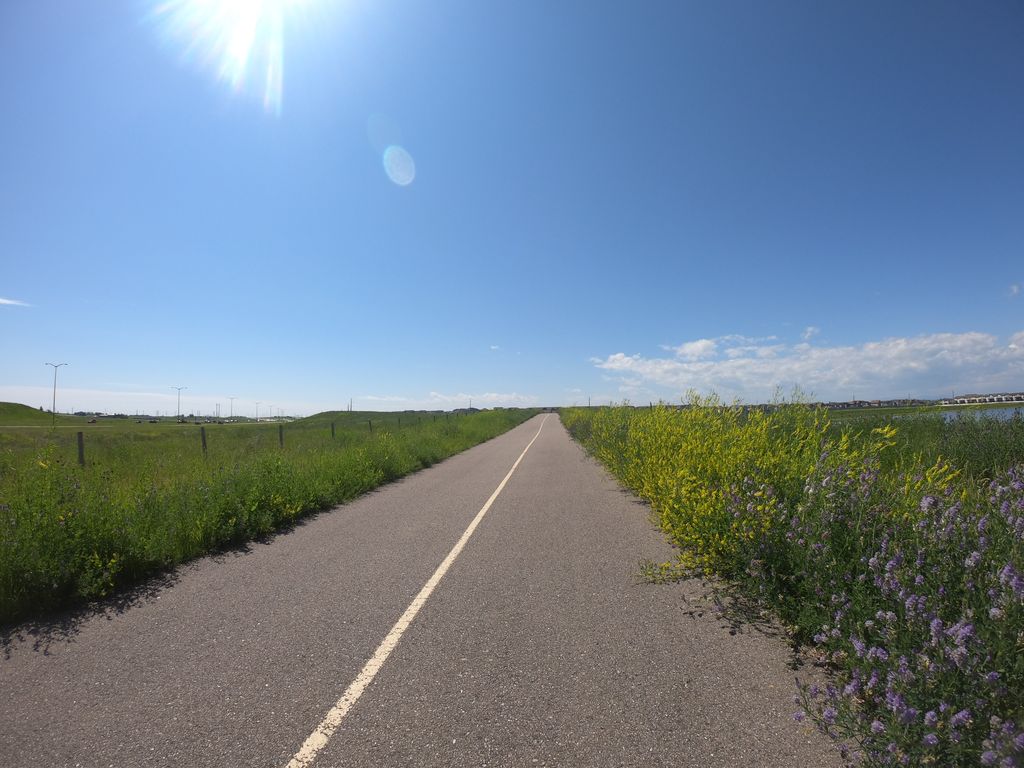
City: calgary